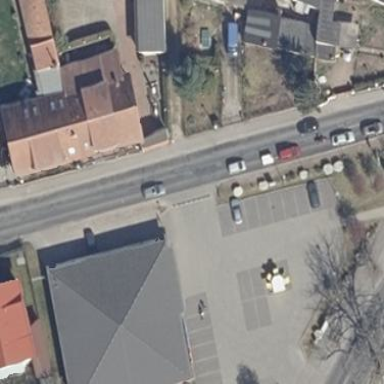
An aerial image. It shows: Building.